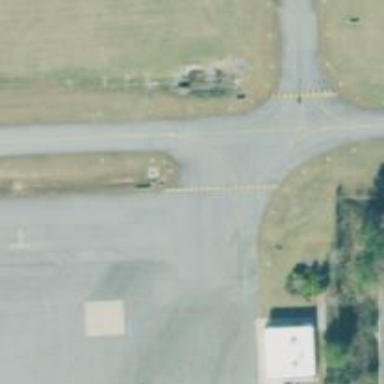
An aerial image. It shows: Image of taxiway at airport.